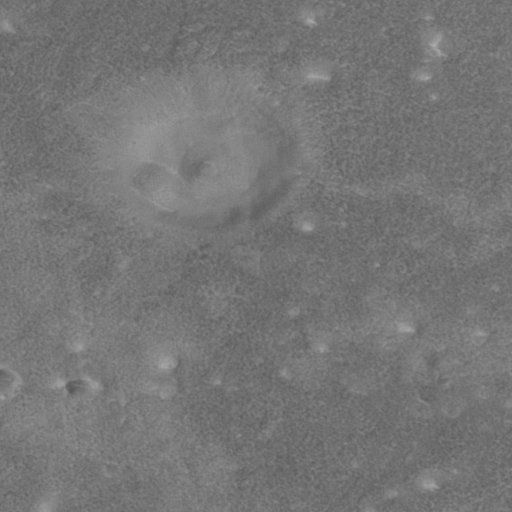
Classes present: Background, Cone